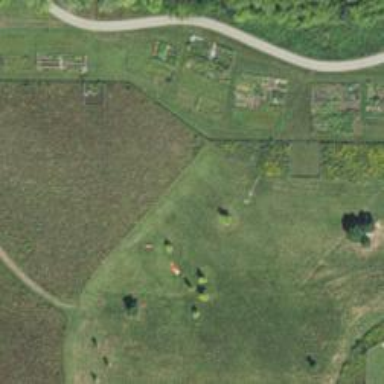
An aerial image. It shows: Fenced dog park for leisure activities on land.